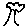
Label: tree